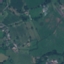
Label: Pasture